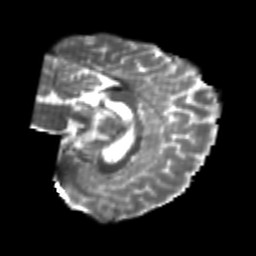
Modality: T2w
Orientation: sagittal
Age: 23
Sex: female
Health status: healthy
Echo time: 0.074 s